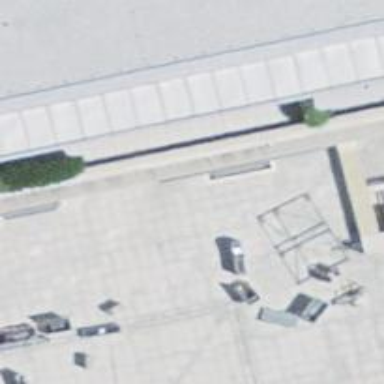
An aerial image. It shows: Clothing store.